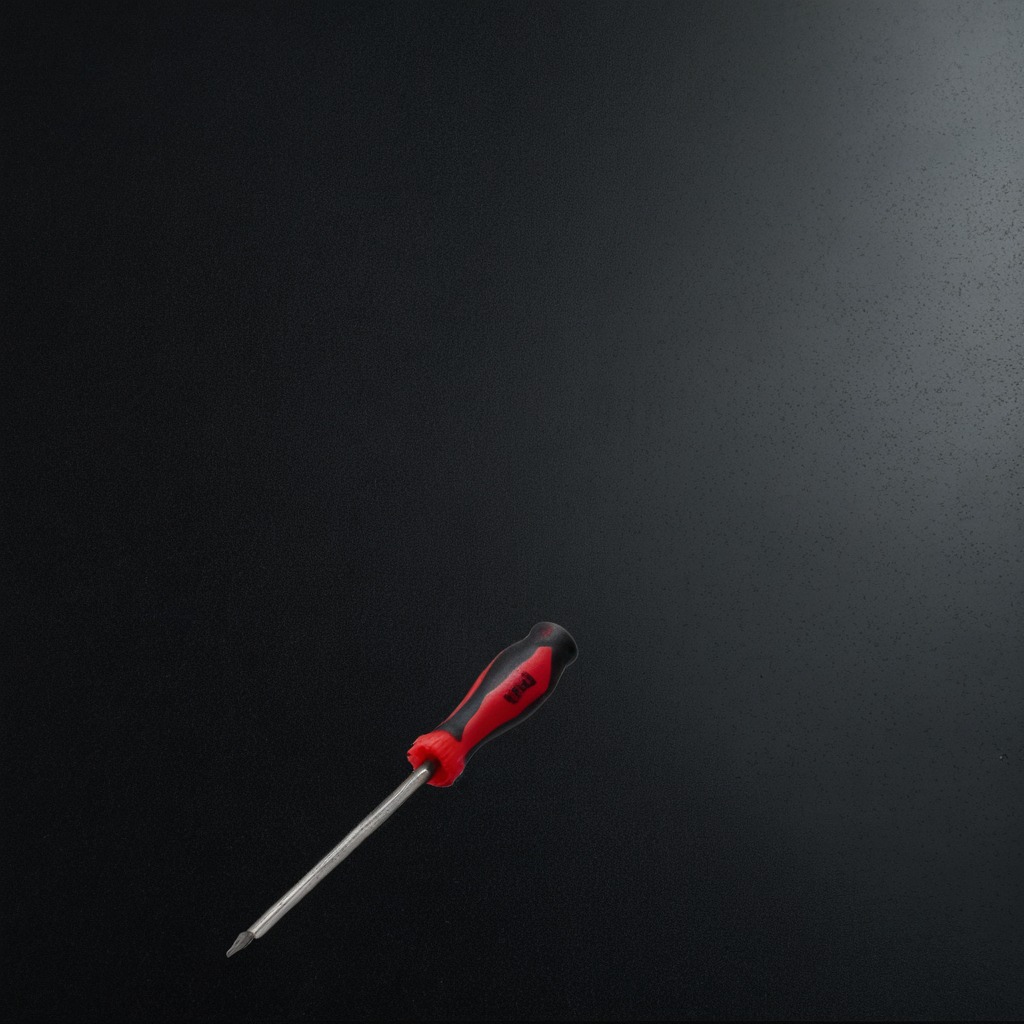
A screwdriver is lying on a clean granite tabletop covered with a black rubber mat inside a workshop at night dim ambient light soft shadows worn but beneath the mat.